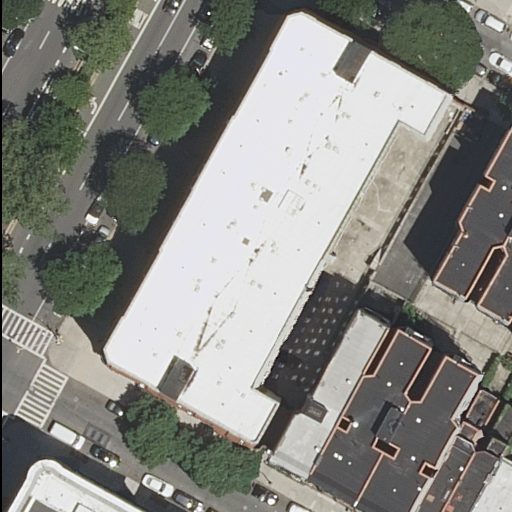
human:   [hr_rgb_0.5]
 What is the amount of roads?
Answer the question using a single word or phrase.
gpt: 6

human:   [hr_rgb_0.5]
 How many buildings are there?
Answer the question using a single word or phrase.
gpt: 11

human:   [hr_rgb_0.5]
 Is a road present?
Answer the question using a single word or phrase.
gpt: yes

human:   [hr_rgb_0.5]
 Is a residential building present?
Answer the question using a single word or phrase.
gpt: yes

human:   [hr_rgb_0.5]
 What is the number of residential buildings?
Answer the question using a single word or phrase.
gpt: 11

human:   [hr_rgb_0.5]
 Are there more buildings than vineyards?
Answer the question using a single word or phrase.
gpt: yes

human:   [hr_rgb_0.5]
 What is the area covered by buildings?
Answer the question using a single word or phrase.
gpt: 4038m2

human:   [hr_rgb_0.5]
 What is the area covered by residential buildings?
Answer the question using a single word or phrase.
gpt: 4038m2

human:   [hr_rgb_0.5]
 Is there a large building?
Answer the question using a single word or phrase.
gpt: yes

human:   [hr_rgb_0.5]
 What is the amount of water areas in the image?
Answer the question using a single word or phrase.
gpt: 0

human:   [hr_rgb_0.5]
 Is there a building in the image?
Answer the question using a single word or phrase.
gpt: yes

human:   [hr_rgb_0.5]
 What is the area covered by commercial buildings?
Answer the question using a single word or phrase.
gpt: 0m2

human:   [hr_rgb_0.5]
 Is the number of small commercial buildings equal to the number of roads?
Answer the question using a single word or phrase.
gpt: no

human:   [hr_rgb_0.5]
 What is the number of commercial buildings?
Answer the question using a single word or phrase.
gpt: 0

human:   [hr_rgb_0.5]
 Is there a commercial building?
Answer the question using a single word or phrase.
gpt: no

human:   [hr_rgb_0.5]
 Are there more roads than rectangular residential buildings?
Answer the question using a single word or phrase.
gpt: yes

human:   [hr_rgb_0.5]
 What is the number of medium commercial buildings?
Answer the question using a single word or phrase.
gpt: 0

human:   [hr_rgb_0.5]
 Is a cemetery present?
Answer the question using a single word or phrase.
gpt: no

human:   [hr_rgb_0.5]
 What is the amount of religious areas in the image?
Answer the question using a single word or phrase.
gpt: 0

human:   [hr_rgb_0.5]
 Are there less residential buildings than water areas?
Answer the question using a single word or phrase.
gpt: no

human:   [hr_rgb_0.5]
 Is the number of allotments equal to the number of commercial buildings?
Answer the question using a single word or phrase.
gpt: yes

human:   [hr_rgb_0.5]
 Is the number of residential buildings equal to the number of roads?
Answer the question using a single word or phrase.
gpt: no

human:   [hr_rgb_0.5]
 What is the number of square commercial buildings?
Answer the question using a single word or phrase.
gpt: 0

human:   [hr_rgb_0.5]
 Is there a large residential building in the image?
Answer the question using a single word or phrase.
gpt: yes

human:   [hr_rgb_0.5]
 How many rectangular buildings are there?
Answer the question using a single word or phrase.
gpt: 3

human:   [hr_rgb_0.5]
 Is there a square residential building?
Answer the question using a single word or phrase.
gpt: no

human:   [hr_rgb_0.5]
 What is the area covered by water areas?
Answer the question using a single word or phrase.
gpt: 0m2

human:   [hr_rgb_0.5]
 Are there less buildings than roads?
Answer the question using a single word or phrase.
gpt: no

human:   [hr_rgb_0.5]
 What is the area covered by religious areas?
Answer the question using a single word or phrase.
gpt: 0m2

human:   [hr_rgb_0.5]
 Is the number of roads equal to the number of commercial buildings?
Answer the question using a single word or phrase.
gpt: no

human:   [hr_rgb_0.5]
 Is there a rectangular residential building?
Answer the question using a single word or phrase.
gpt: yes

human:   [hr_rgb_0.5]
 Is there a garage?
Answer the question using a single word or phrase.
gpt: no

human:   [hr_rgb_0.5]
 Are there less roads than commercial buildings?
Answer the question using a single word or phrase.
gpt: no

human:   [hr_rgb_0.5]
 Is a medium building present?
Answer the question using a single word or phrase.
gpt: yes

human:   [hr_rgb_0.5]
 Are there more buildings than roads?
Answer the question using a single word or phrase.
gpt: yes

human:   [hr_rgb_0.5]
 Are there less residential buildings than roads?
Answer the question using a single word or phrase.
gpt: no

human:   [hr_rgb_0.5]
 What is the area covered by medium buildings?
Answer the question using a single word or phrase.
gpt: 1344m2

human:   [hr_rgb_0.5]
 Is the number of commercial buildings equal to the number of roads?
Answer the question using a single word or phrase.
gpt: no

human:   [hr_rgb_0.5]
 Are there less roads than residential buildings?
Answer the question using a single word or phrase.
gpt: yes

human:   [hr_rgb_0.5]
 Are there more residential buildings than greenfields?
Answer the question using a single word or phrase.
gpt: yes

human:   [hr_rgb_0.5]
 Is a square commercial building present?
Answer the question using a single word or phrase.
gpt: no

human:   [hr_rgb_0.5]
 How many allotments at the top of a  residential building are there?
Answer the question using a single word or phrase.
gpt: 0

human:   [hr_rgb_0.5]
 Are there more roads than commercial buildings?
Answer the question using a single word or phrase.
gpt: yes

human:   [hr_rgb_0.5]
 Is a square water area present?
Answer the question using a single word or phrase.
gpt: no

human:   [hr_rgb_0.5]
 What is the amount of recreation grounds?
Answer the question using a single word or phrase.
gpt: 0

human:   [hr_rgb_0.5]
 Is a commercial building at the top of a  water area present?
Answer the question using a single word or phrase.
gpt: no

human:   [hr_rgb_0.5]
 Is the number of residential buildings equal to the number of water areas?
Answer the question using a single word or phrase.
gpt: no

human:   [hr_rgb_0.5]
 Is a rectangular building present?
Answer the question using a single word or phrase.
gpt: yes

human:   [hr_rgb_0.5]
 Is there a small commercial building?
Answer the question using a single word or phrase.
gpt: no

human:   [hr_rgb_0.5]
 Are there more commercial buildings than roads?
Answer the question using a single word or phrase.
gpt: no

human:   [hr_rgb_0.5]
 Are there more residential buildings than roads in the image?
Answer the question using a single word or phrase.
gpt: yes

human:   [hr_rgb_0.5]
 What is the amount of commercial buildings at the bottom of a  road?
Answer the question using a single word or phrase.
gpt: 0

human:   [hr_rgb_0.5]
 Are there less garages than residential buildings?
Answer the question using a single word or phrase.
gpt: yes

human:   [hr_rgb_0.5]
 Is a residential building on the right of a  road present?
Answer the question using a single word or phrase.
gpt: yes

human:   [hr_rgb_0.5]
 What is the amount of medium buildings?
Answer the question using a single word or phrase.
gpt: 6

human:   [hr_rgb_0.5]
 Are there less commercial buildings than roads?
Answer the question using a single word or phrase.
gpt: yes

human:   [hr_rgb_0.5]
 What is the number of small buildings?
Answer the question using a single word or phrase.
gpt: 4

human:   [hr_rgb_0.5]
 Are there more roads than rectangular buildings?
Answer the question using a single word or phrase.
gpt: yes

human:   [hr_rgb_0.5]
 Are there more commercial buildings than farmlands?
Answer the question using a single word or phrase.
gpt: no

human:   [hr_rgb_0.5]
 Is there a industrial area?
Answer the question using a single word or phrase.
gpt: no

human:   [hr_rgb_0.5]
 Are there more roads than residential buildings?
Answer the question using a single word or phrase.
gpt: no

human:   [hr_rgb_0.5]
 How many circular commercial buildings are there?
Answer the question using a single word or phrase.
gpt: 0

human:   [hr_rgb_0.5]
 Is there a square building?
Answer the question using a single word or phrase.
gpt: no

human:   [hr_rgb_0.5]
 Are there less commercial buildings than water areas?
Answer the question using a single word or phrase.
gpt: no